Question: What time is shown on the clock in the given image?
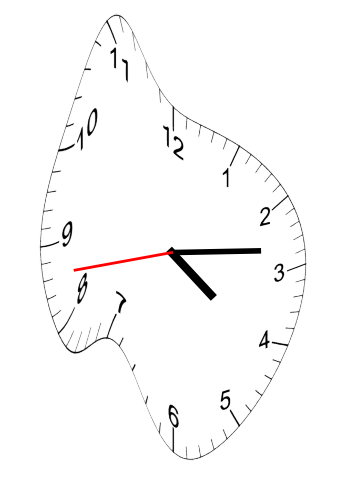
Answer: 04:13:43